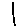
Label: line